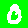
Digit: 0